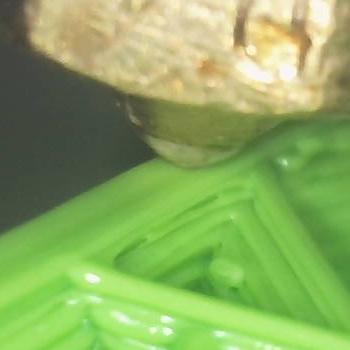
Flow rate: 178%